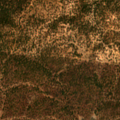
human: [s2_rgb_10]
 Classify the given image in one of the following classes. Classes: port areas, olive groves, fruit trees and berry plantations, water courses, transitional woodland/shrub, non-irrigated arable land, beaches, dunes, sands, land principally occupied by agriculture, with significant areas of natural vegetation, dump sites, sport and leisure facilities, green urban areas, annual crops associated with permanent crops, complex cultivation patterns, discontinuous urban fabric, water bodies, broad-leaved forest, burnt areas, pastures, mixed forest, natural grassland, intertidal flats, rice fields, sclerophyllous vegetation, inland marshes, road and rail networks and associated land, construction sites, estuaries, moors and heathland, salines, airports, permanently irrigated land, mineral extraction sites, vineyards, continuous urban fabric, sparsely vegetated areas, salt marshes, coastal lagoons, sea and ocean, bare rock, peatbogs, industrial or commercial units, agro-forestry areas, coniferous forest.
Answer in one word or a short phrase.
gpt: agro-forestry areas